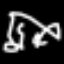
Label: squiggle